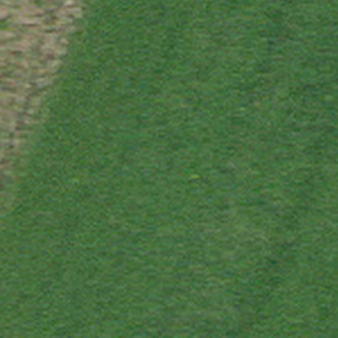
Label: other